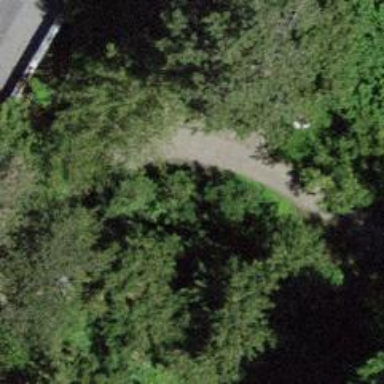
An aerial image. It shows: Unpaved path.